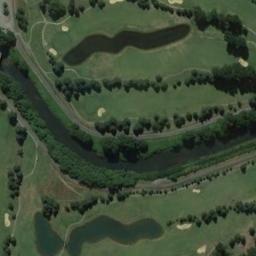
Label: golf_course